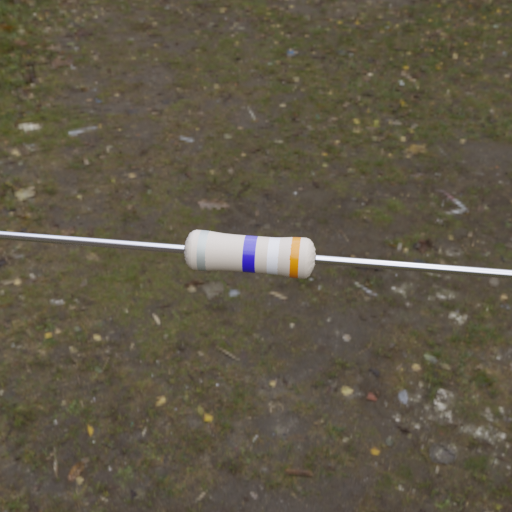
Resistor colour bands (in order): silver, blue, white, orange